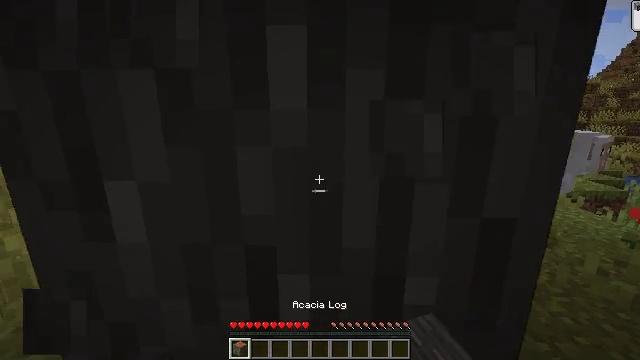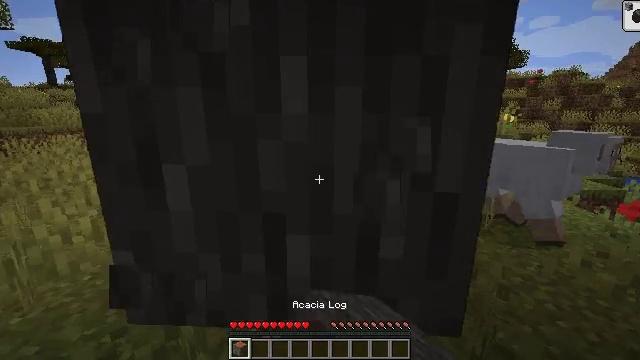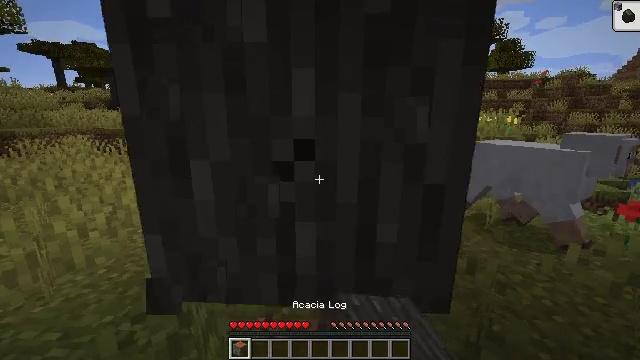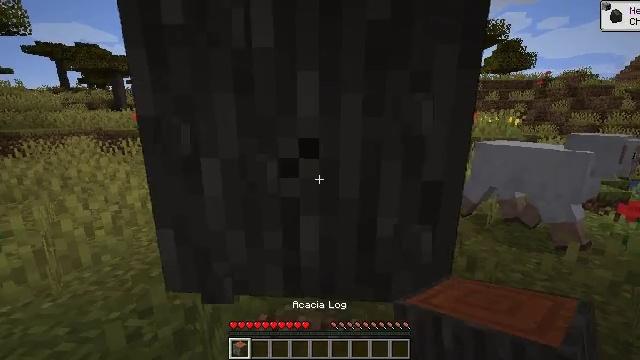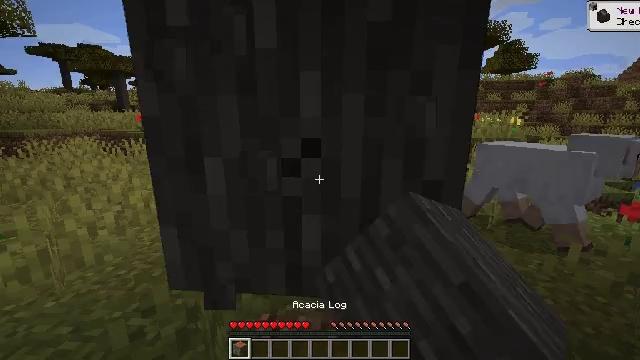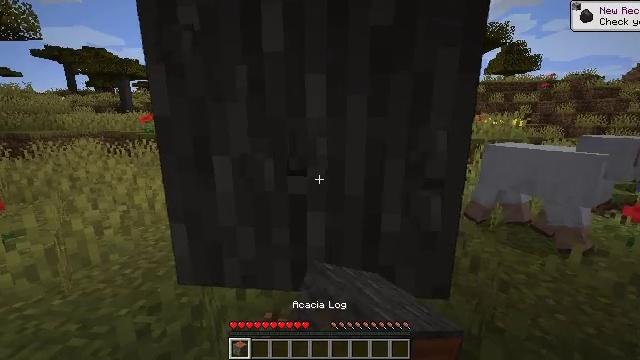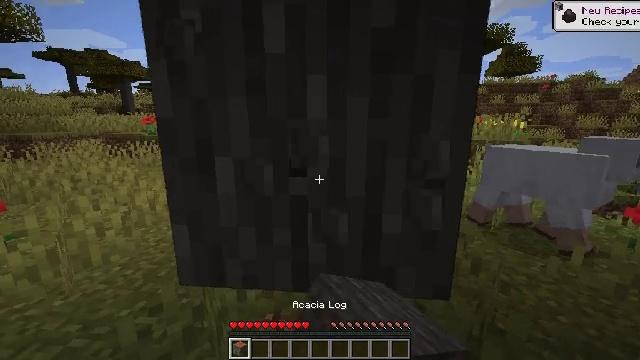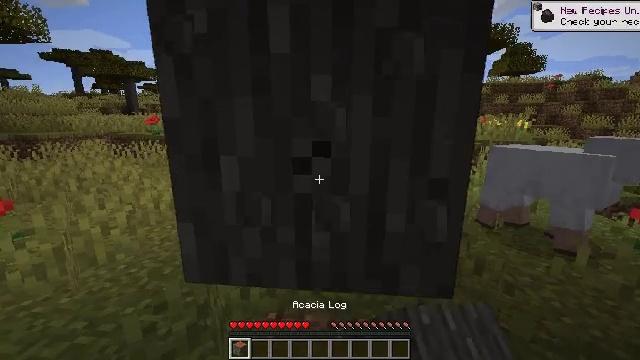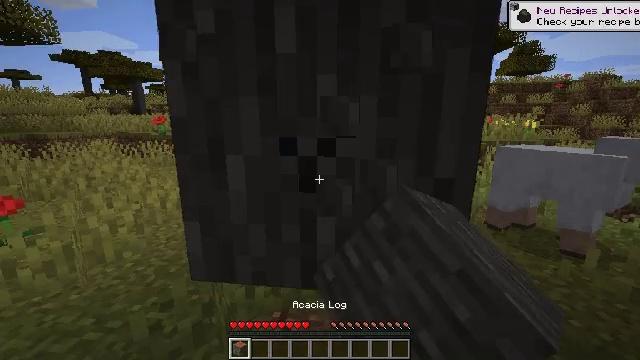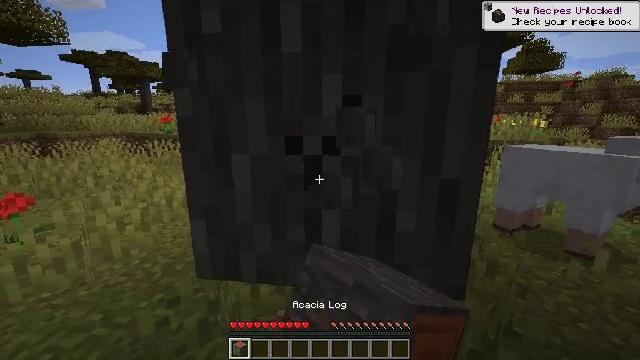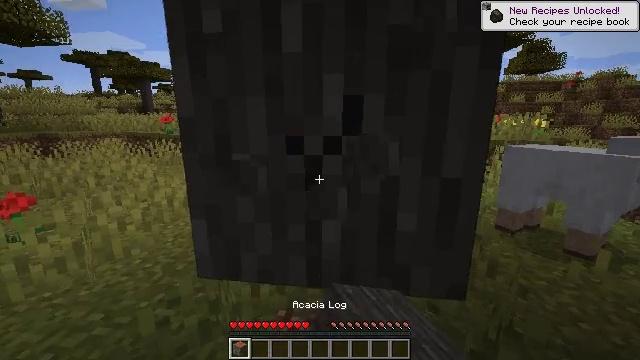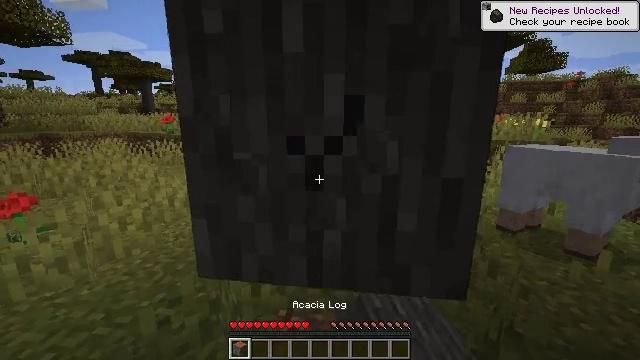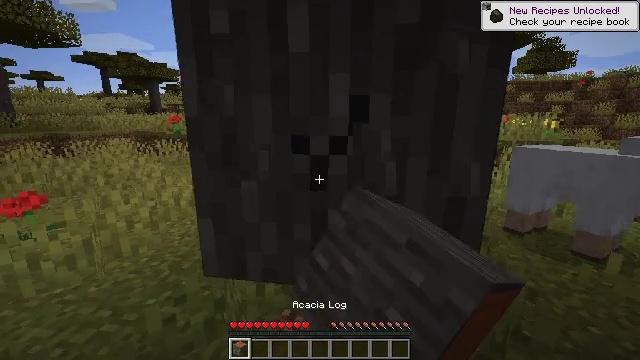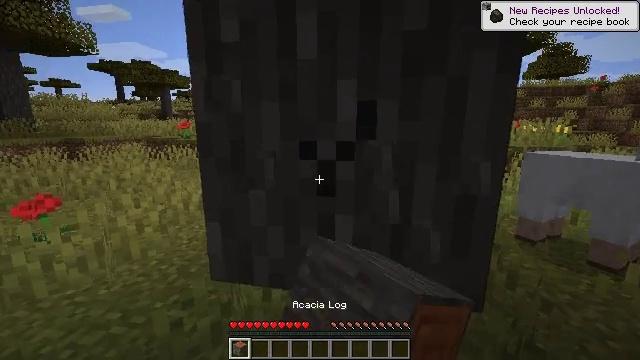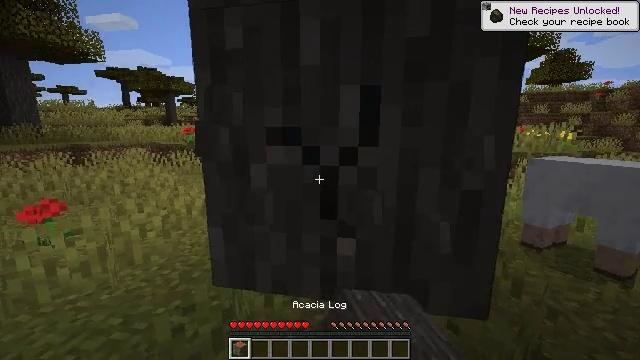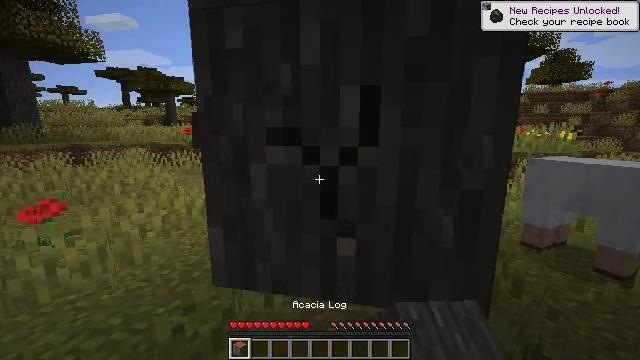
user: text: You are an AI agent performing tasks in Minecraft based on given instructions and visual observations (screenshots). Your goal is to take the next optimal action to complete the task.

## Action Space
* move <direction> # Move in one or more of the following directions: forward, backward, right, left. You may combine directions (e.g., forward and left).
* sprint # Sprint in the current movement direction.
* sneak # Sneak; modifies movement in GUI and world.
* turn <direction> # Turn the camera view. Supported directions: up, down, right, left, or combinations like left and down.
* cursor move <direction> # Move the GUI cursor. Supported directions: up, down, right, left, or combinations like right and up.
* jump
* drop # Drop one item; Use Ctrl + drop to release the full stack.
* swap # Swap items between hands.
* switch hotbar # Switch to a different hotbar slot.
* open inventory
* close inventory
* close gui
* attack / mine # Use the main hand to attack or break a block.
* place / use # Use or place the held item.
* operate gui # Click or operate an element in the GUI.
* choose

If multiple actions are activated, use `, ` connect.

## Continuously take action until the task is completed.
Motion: motion action
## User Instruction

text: Mine acacia log from the tree's trunk.
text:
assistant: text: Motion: move back, attack / mine
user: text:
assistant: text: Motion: attack / mine
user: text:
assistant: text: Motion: attack / mine
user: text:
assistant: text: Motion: attack / mine
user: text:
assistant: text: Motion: attack / mine
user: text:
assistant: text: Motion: attack / mine
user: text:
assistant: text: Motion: attack / mine
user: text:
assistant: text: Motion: turn left, attack / mine
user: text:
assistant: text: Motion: turn left, attack / mine
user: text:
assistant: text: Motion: attack / mine
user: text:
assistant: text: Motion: attack / mine
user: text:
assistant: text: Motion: turn left, attack / mine
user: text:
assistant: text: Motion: turn left and up, attack / mine
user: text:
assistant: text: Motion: turn up, attack / mine
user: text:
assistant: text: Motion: attack / mine
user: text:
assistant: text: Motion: turn right, attack / mine
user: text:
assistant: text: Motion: turn right and up, attack / mine
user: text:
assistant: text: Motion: turn right, attack / mine
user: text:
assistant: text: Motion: attack / mine
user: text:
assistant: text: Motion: attack / mine
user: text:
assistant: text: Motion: attack / mine
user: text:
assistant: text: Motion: turn right, attack / mine
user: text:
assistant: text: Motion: attack / mine
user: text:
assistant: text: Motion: attack / mine
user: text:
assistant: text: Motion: attack / mine
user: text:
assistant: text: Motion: attack / mine
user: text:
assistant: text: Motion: attack / mine
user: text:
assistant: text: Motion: attack / mine
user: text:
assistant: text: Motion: attack / mine
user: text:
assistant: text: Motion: attack / mine